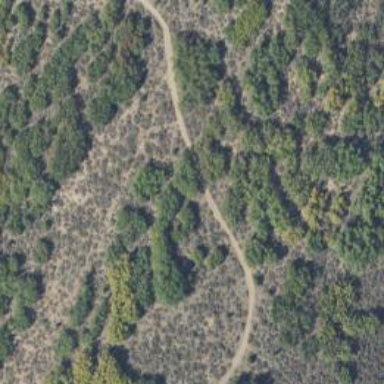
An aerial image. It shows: Path.